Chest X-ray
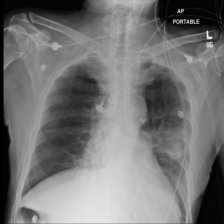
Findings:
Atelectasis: negative
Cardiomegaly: negative
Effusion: negative
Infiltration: positive
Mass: positive
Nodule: negative
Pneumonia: negative
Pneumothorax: negative
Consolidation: negative
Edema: negative
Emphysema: negative
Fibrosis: negative
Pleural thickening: negative
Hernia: negative